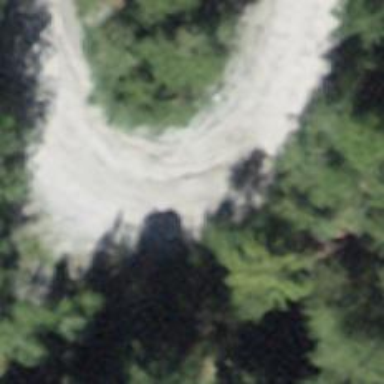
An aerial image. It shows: Muddy track road.